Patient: sex F, age 74
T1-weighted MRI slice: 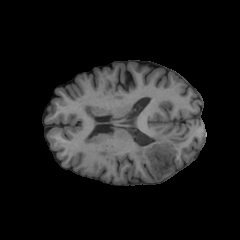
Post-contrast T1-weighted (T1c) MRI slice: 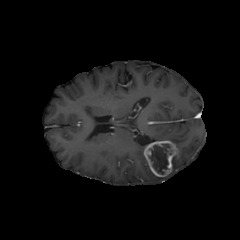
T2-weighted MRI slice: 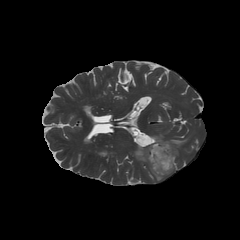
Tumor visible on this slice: yes
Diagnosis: Glioblastoma, IDH-wildtype
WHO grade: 4